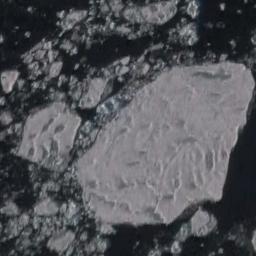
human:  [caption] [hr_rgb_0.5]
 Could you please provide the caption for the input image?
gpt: There are many ice on the deep blue sea .

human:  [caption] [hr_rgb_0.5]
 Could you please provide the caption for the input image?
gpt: A large piece of sea ice floats in the deep blue sea and there are a lot of small pieces of sea ice nearby .

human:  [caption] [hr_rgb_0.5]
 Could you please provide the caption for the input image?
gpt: A large piece of ice and many small pieces of ice around it are scattered on the deep blue sea .

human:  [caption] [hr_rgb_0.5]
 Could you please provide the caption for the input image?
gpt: There are sea ice of different sizes .

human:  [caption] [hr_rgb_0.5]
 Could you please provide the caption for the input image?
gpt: There are some small pieces of sea ice and a larger one .